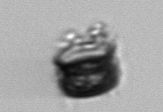
Label: Paralia_sulcata